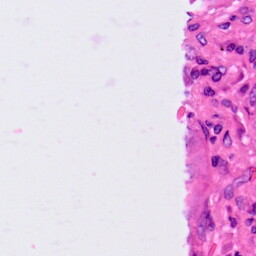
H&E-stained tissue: Lung